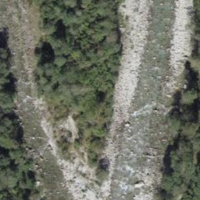
EUNIS habitat code: 47
Species observed at this site:
Asplenium trichomanes